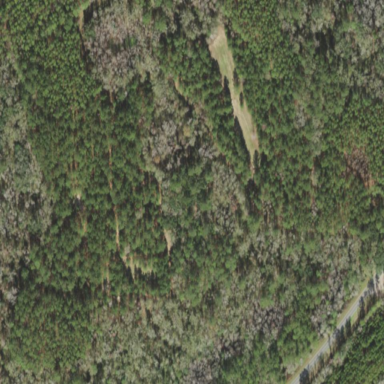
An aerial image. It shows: Woodland consisting mainly of needle-leaved trees.